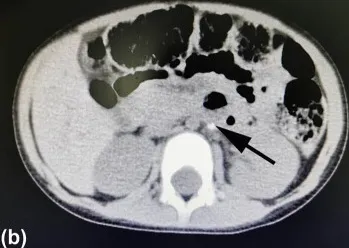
Abdominal CT findings. A plain scan showing a calcified nodule on the left side of the abdominal aorta (black arrow).
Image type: radiology (ct)